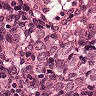
Metastatic tissue present: yes